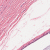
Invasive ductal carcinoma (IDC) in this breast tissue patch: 0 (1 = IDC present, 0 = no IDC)